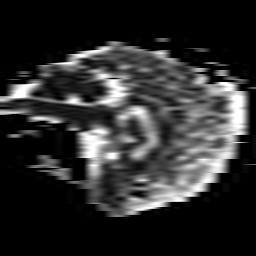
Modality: ADC
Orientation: sagittal
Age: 42
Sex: female
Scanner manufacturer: philips
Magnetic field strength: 1.5 T
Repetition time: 4.822 s
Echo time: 0.07764 s